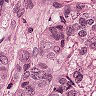
Metastatic tissue present: yes